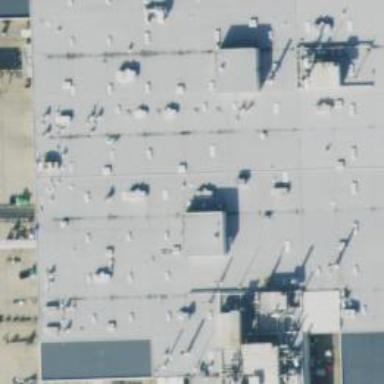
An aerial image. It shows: Industrial building.